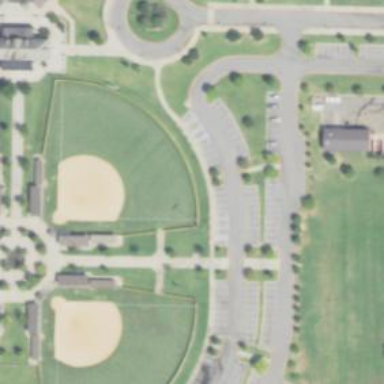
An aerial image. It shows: Softball pitch with grass surface for leisure land.